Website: walmart
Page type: billing-address
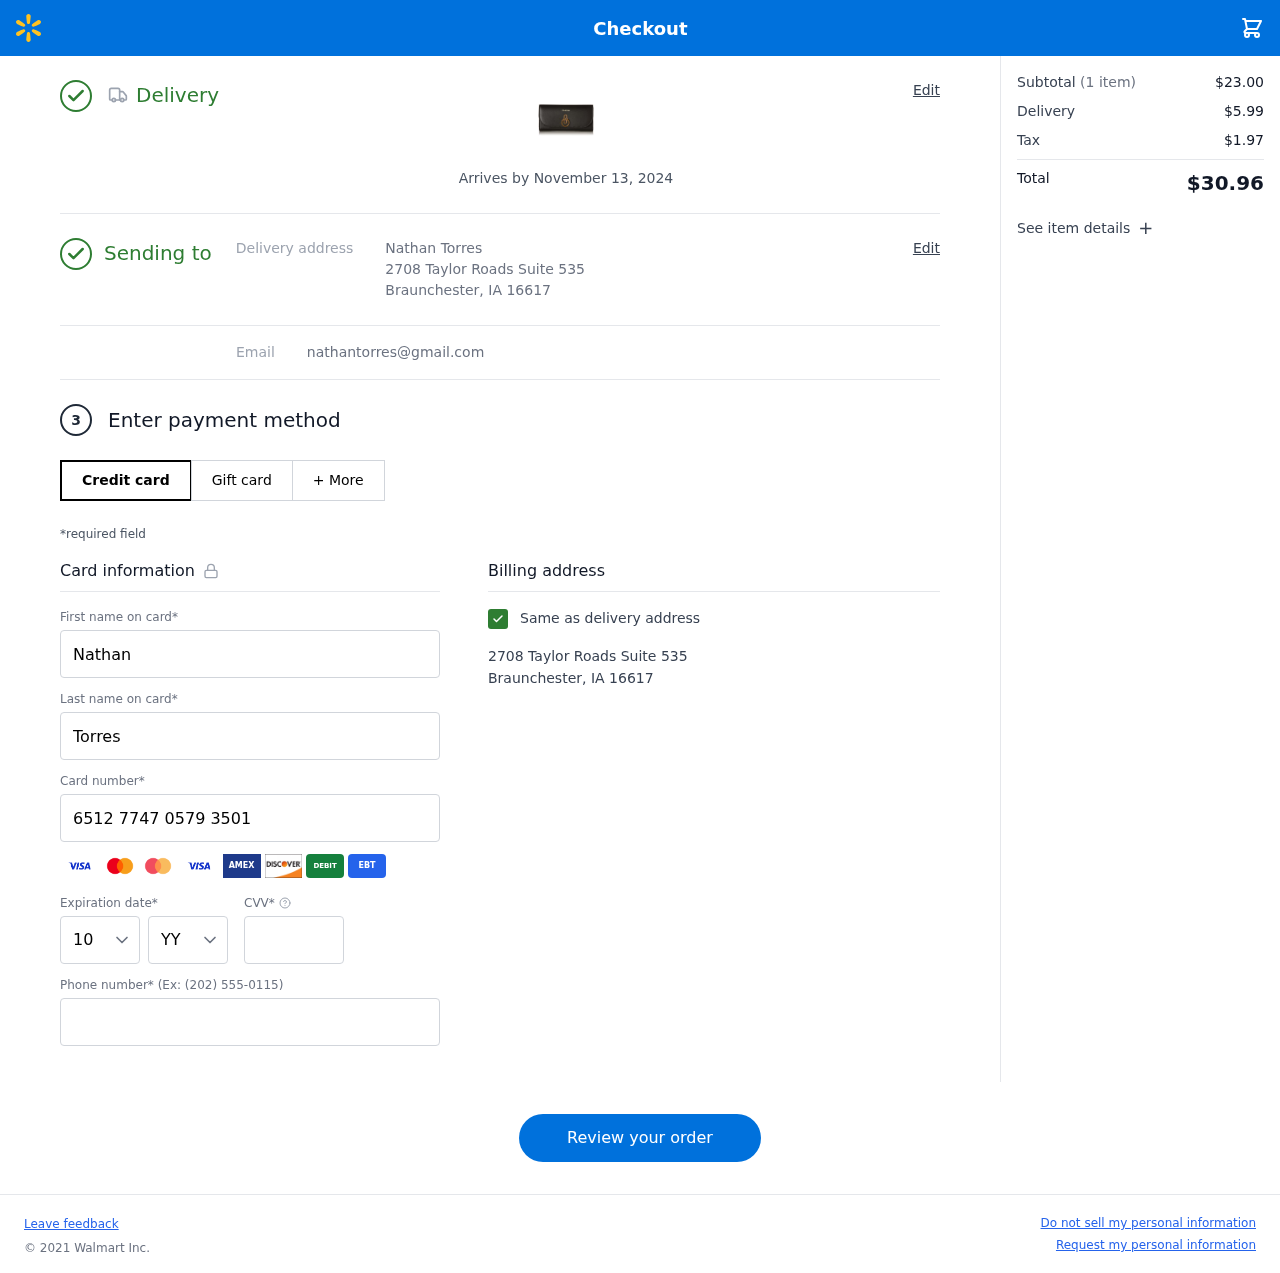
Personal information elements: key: PII_CARD_CVV
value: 346
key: PII_CARD_EXPIRY_MONTH
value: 10
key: PII_CARD_EXPIRY_YEAR
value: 30
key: PII_CARD_NUMBER
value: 6512 7747 0579 3501
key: PII_EMAIL
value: nathantorres@gmail.com
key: PII_FIRSTNAME
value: Nathan
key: PII_FULLNAME
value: Nathan Torres
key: PII_LASTNAME
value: Torres
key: PII_PHONE
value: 6664816342
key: PII_STREET
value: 2708 Taylor Roads Suite 535
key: PII_CITY_STATE_ZIP
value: Braunchester, IA 16617
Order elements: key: ORDER_DELIVERY_DATE
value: Arrives by November 13, 2024
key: ORDER_NUM_ITEMS
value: (1 item)
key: ORDER_SUBTOTAL
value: $23.00
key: ORDER_SHIPPING_COST
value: $5.99
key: ORDER_TAX
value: $1.97
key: ORDER_TOTAL
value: $30.96